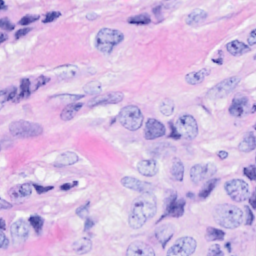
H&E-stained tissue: Breast